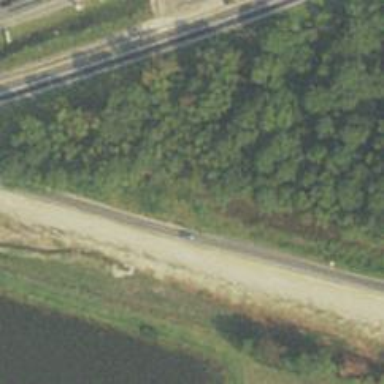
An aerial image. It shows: Motorway link.